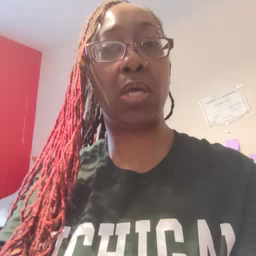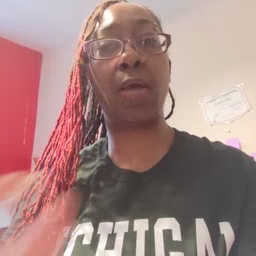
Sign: food